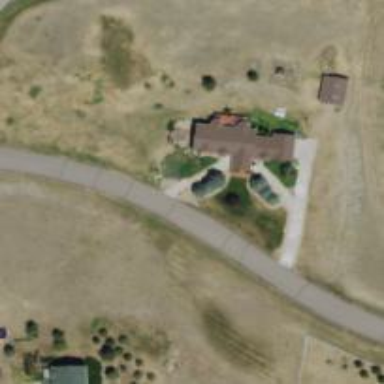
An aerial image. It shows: Driveway tunnel that serves as building passage.